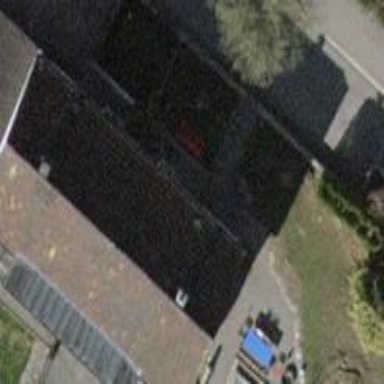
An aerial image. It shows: Terrace building.